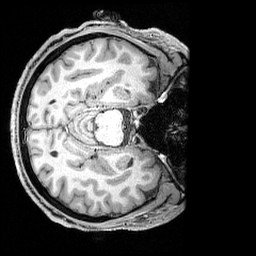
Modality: T1w
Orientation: axial
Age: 34
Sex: male
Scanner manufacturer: siemens
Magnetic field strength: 3 T
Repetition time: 2.3 s
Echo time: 0.00324 s